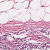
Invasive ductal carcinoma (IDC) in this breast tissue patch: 1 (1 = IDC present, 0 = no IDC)